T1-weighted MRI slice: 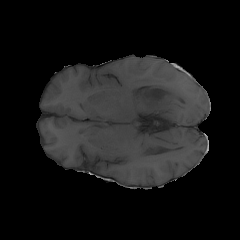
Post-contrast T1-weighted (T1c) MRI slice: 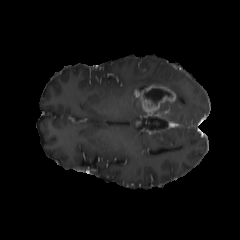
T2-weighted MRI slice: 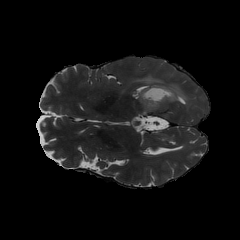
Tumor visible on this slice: yes